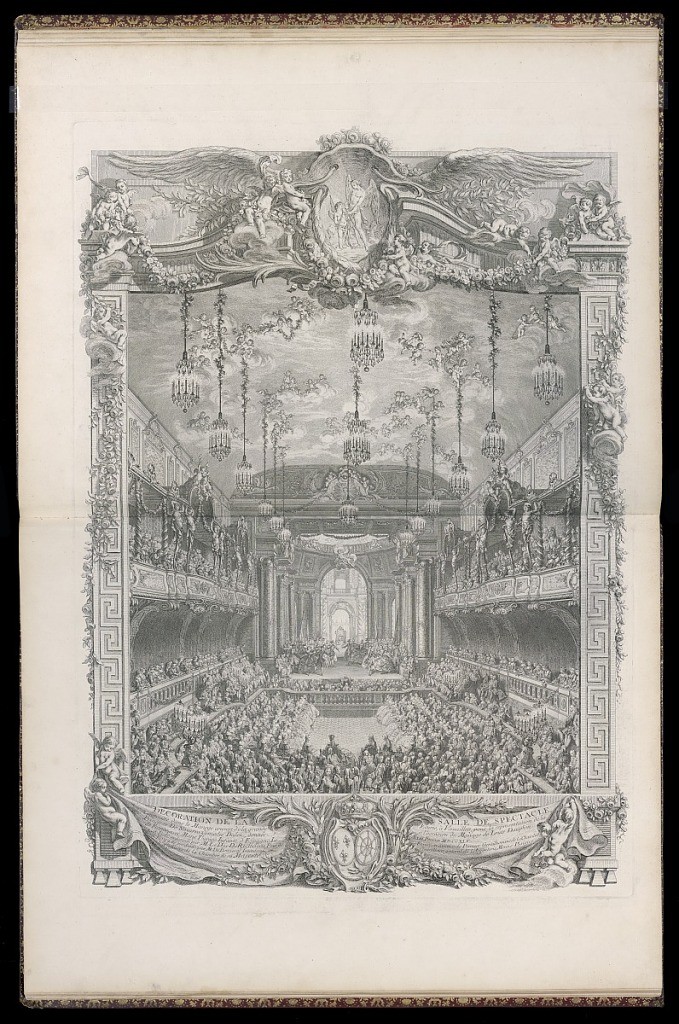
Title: Décoration de la salle de spectacle, construit dans le manège couvert de la grande écurie à Versailles, pour la représentation de la Princesse de Navarre Comédie Ballet, donnée à l’occasion du Mariage de Louis Dauphin de France avec Marie Thérèse Infante d’Espagne, le XXIII février M.DCCLV.
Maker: Charles-Nicolas Cochin the younger, French, 1715–1790
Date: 1756
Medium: Etching and engraving on laid paper
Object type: Bound print
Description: Interior view inside the Equestrian Academy of Versailles theater, decorated for the presentation of the ballet "La Princesse de Navarre" performed to celebrate the marriage of Louis Dauphin of France to Marie Thérèse of Spain. Highly decorated interior space with high painted ceilings, from which hang many ornate chandeliers. The stage in the center background, filled with actors and flanked by rows of columns. Audience members crowd the main level and occupy two levels of opera boxes at right and left sides, with decorated friezes and sculptures. At the center foreground, royal subjects seated upon thrones, viewed from behind, facing the stage. Composition is elaborately framed with a Greek key motif, a winged escutcheon at upper center with figural groups and putti surrounding. At lower center, coat of arms of France and Spain; putti hold draped banners at either side which contain the plate text.